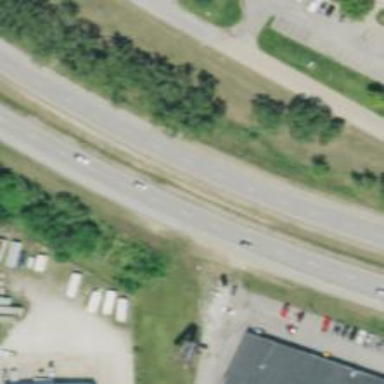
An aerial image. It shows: Primary highway.